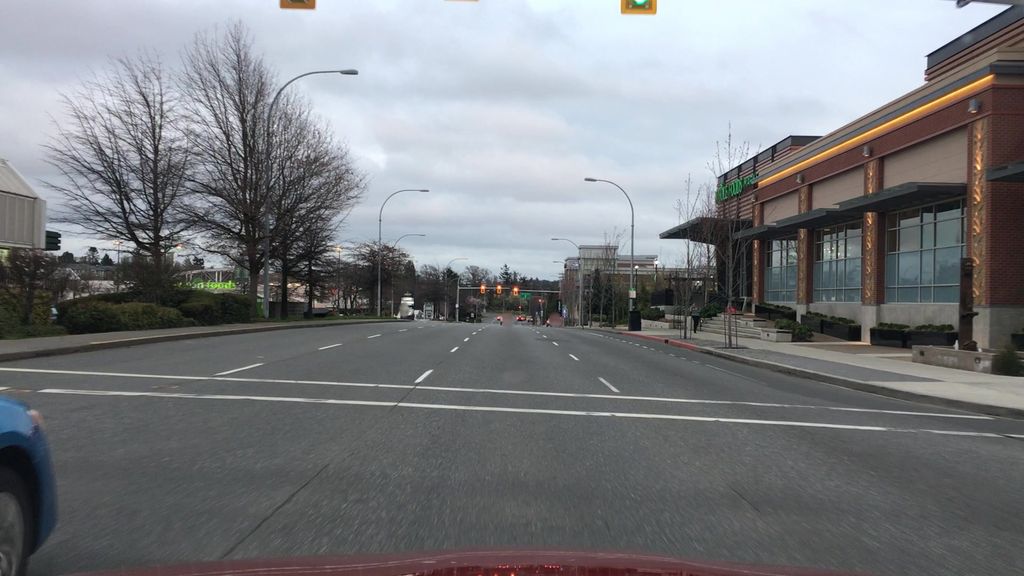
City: victoria